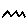
Label: zigzag